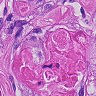
Metastatic tissue present: yes